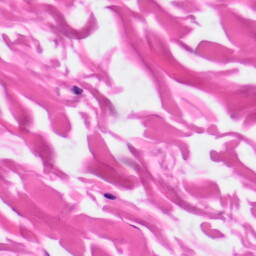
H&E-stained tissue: Skin